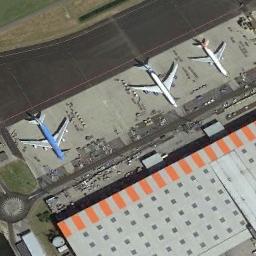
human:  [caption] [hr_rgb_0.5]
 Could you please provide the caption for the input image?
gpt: Two white planes and a blue plane parked in a line on the airport and a buildings with orange stripes in front of them .

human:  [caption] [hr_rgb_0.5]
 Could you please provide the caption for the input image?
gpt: Several planes of different sizes are neatly parked beside buildings in the airport .

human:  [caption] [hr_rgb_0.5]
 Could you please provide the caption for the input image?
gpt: There are orange and gray patches on the airport's roof .

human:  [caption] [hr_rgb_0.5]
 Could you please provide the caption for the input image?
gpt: A blue plane and two white planes are parked on the space between the buildings and the runway .

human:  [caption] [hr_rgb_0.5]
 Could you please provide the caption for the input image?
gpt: Three planes are in the parking lot next to the building .